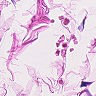
Metastatic tissue present: no